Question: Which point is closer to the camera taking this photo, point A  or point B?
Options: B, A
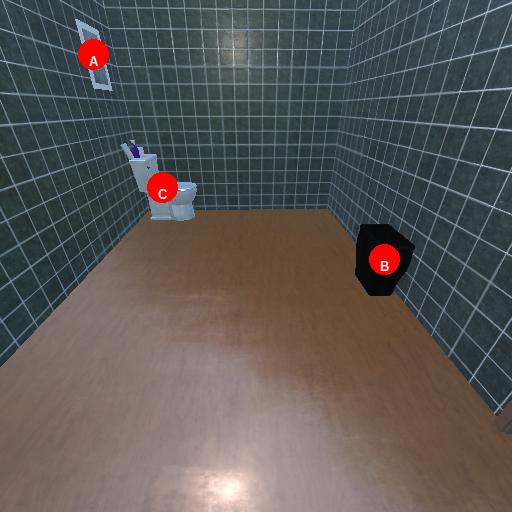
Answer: B